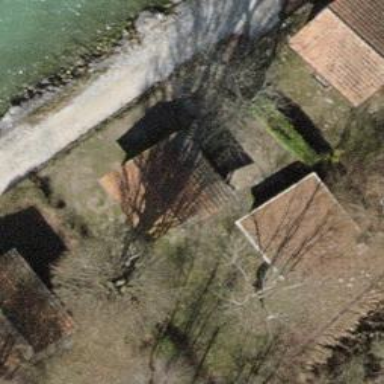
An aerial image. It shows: Simple house.